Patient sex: M
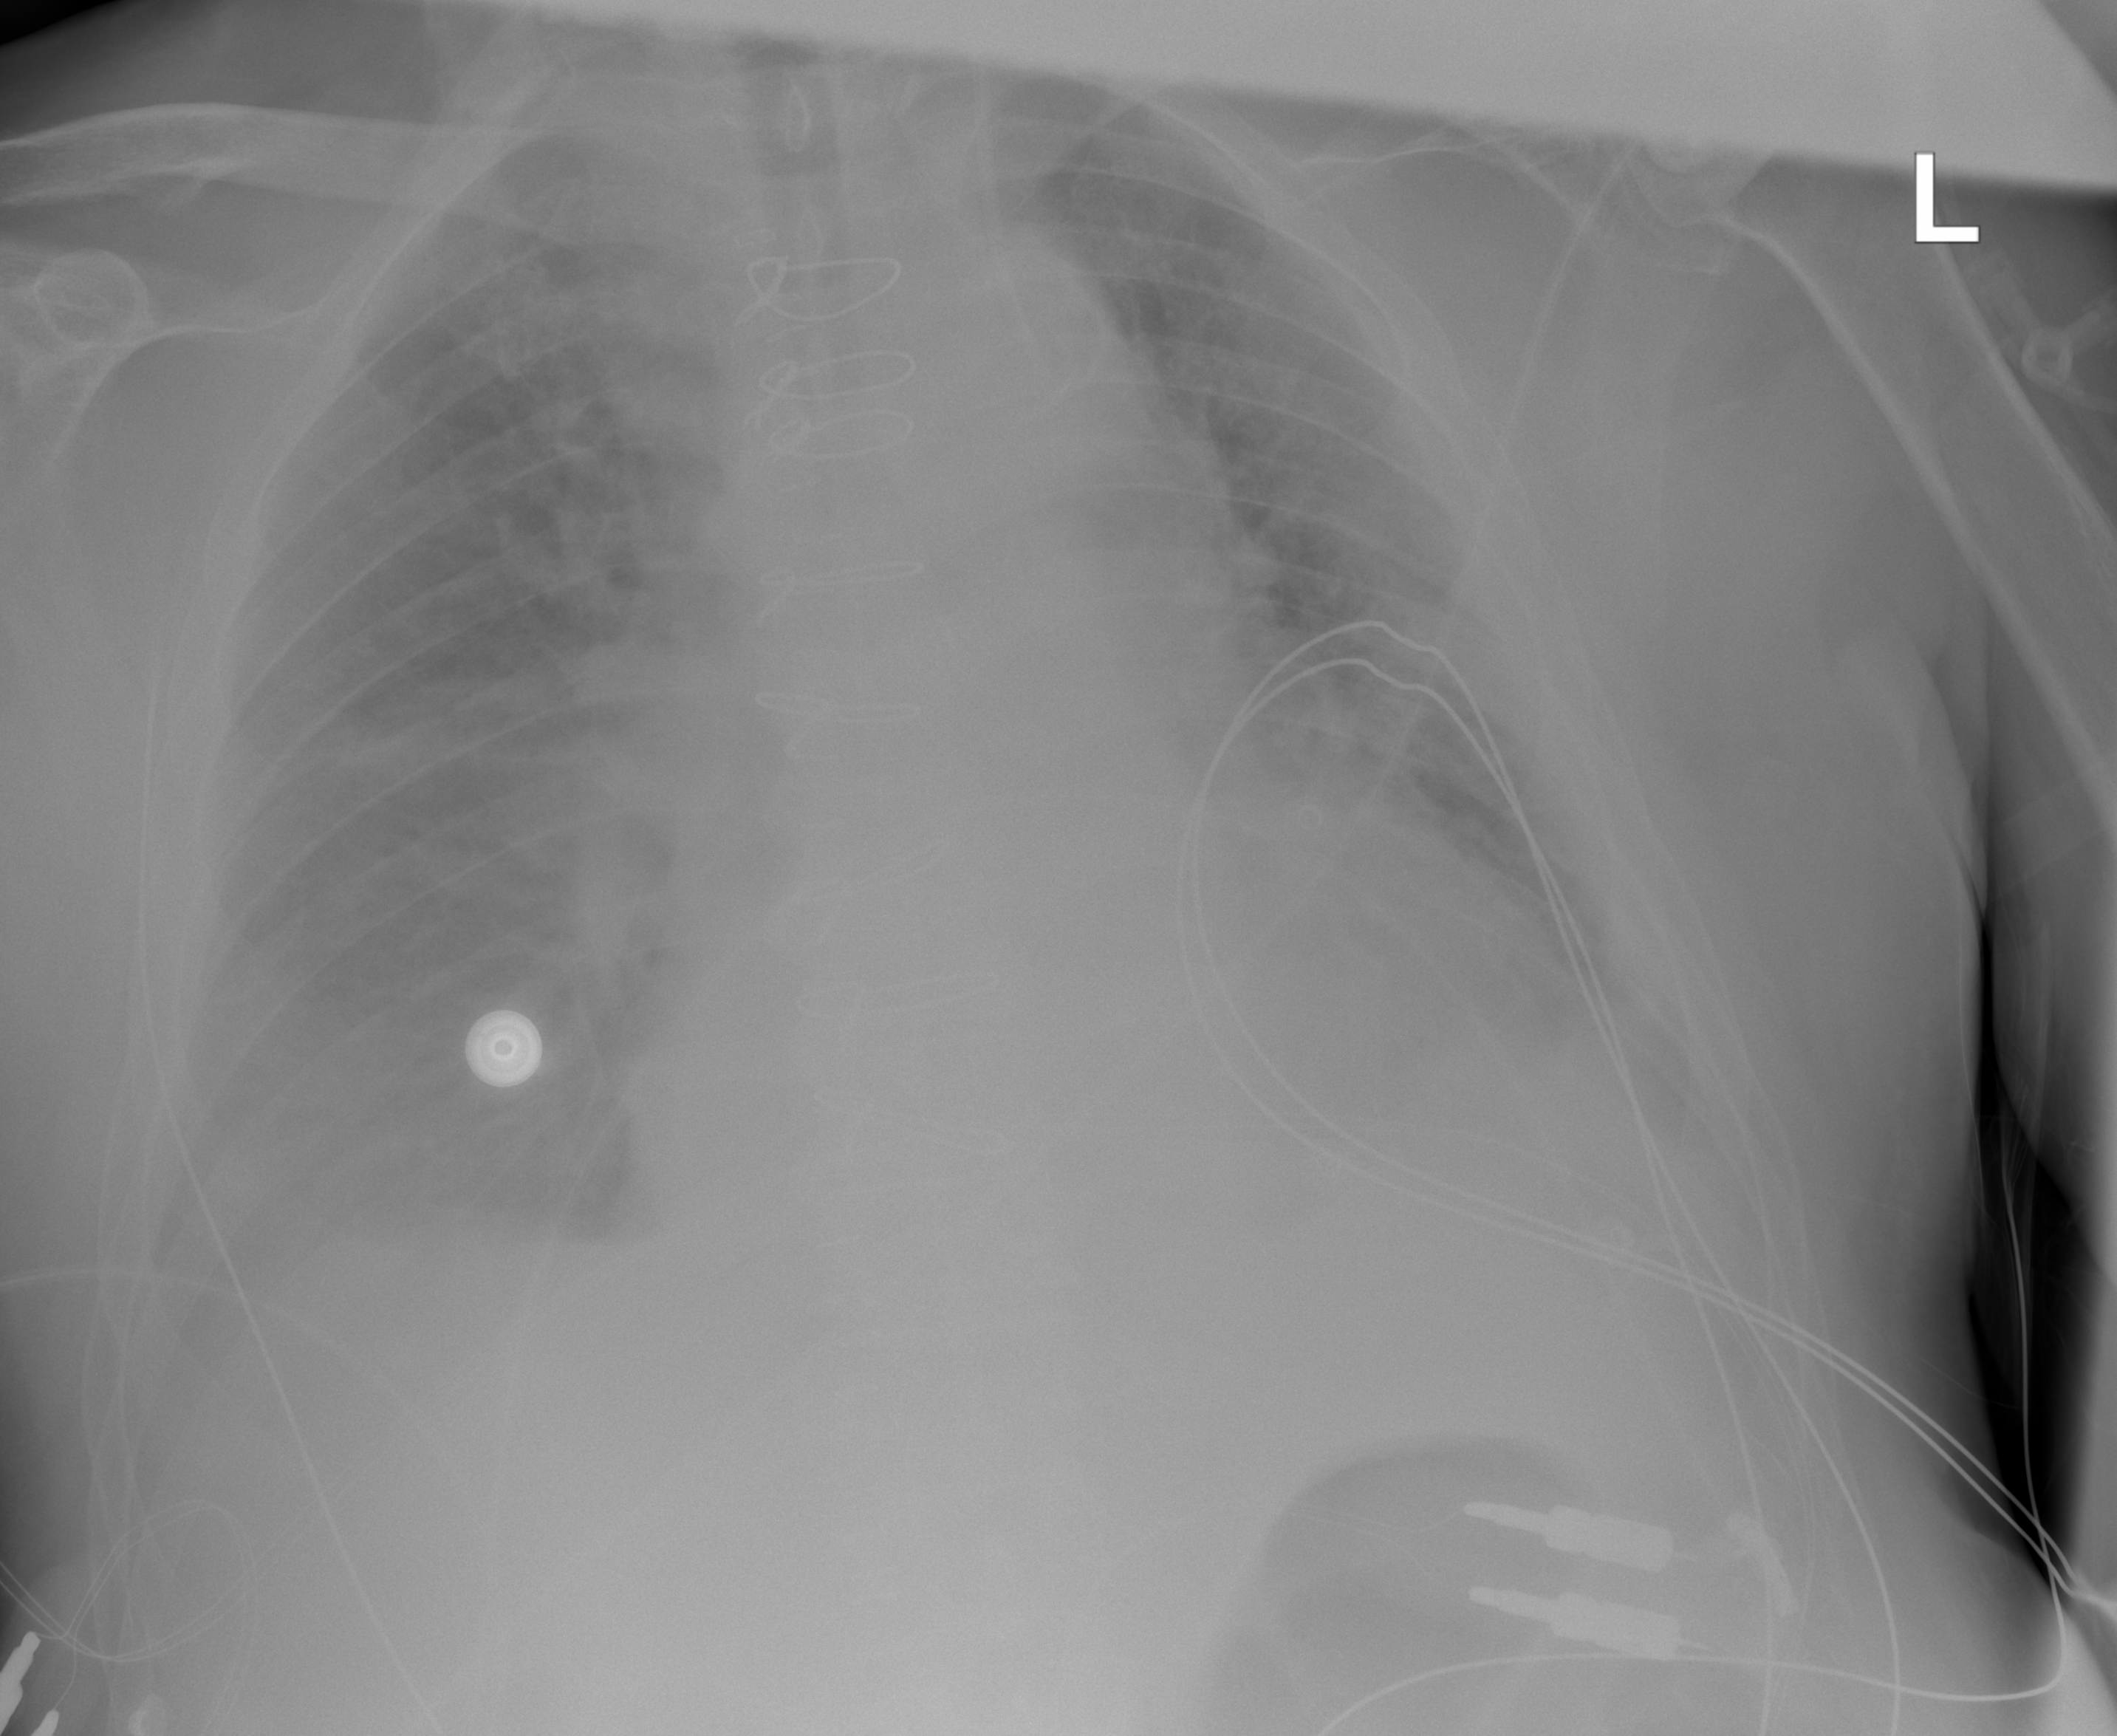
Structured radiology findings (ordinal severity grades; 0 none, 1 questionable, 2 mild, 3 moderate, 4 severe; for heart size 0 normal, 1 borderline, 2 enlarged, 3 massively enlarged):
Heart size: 1
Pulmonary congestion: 2
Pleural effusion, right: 2
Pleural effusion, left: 2
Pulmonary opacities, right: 0
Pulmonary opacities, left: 0
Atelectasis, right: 2
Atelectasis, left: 2